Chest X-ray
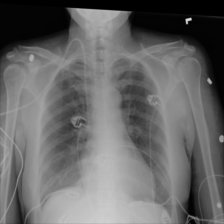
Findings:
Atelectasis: negative
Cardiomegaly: negative
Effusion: negative
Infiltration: negative
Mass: negative
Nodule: negative
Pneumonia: negative
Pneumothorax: negative
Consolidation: negative
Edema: negative
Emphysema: negative
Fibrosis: negative
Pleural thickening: negative
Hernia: negative